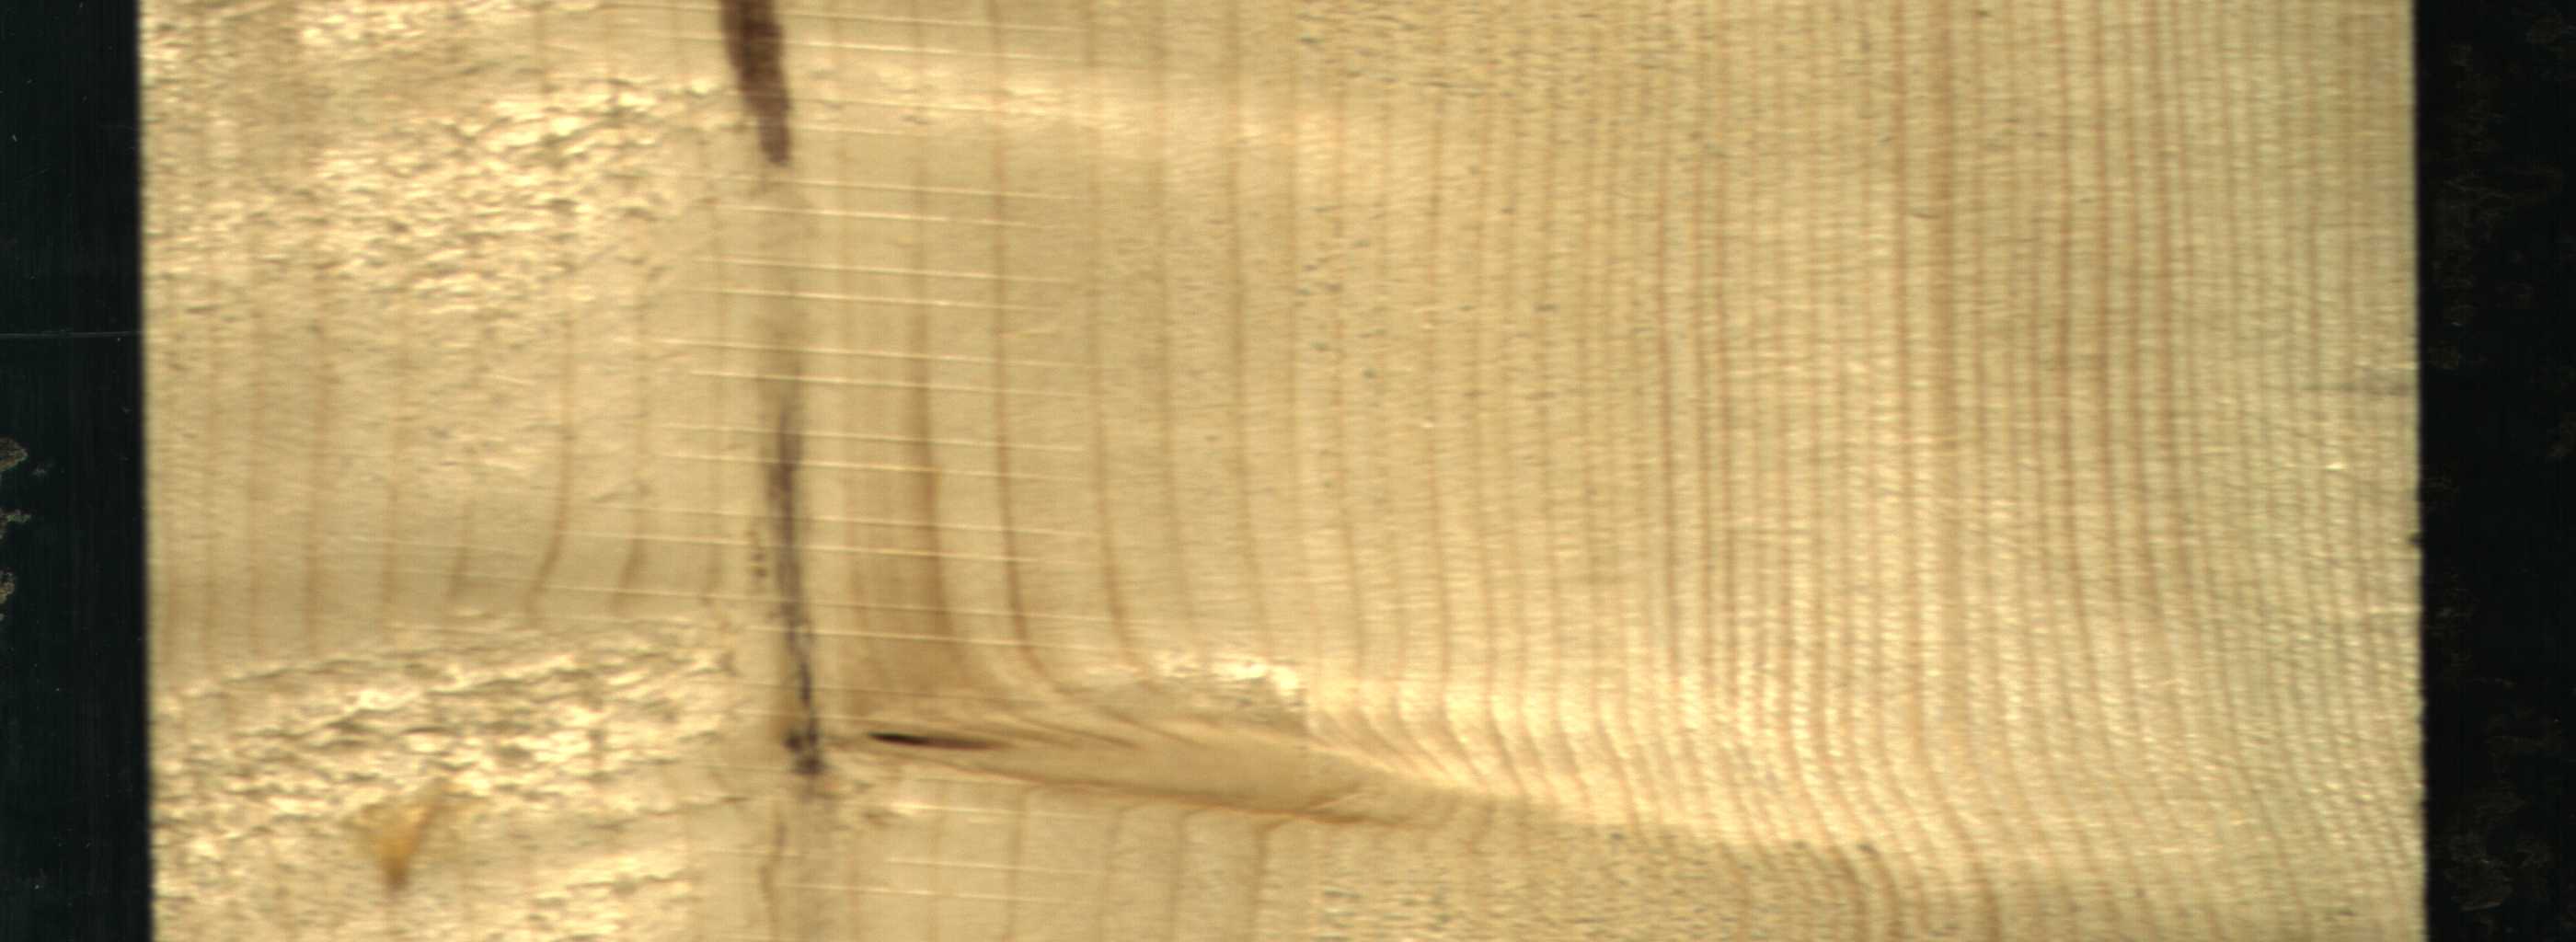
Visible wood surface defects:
Marrow
Marrow
Live_Knot